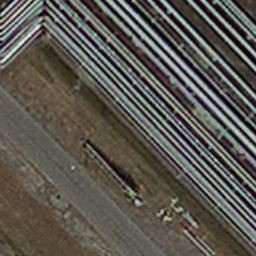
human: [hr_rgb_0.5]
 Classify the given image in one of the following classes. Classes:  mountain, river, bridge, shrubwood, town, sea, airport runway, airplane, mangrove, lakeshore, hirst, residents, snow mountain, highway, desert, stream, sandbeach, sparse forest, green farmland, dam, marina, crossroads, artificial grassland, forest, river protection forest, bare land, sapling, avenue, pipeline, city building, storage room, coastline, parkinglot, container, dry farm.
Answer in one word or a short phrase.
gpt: pipeline